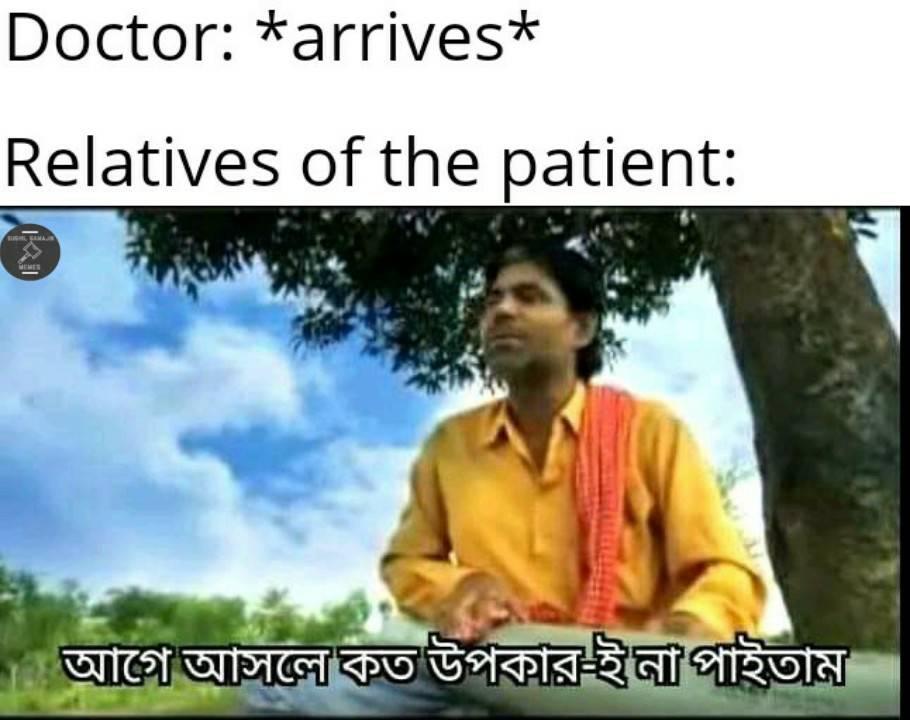
Caption: Doctor: *arrives*   Relatives of the patient:     আগে আসলে কত উপকার-ই না পাইতাম
Label: non-hate